Field crop: maize
Growth stage: 1
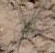
Species: salsola